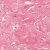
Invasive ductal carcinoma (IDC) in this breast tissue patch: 0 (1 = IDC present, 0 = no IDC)